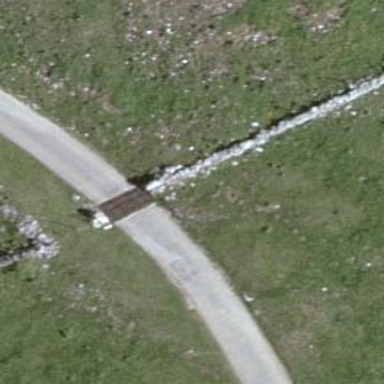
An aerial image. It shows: Cattle grid barrier.